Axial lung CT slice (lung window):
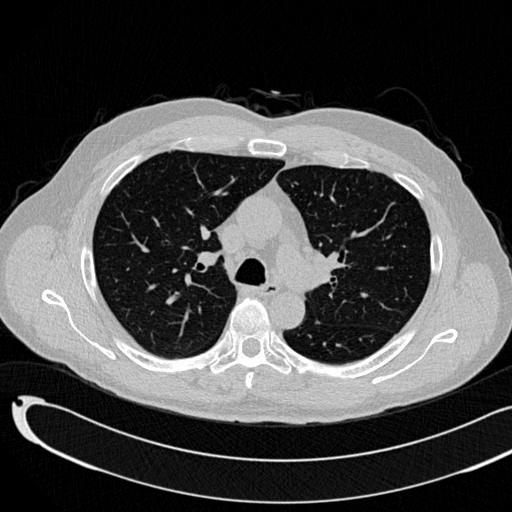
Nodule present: no